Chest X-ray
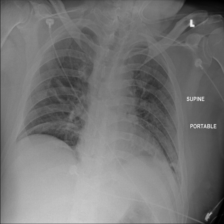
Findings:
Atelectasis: negative
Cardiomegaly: negative
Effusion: negative
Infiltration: negative
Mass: negative
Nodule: negative
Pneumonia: negative
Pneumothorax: negative
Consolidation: negative
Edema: negative
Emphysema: negative
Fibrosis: negative
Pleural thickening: negative
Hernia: negative